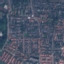
Land use / land cover: Residential